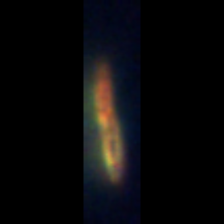
Taxon: Pennate
Group: Diatoms